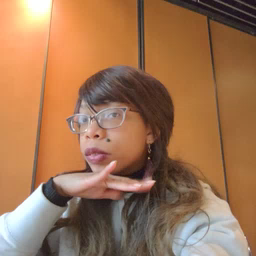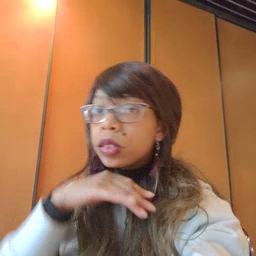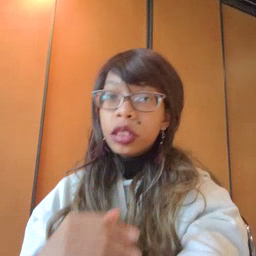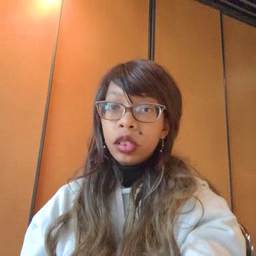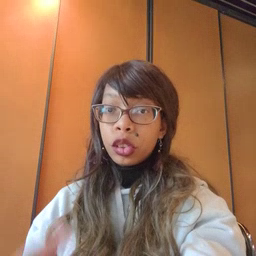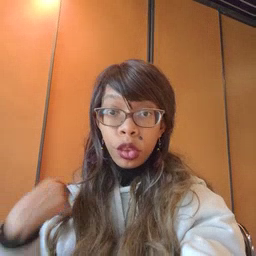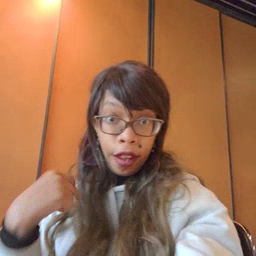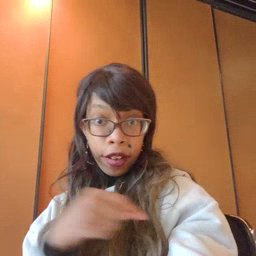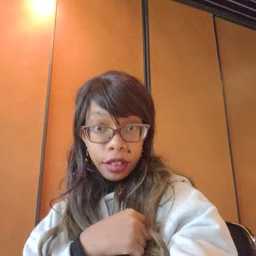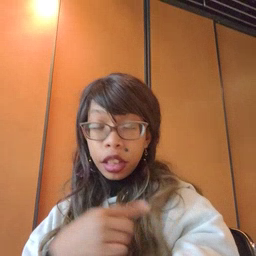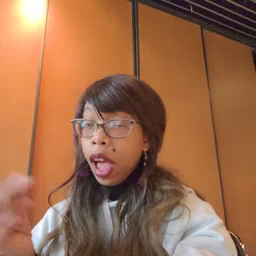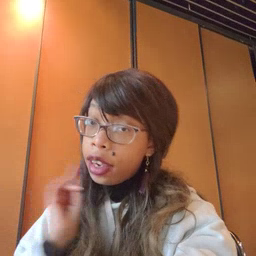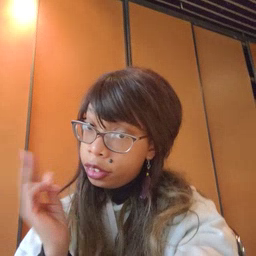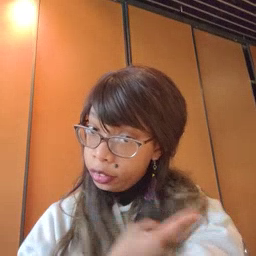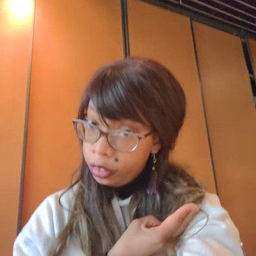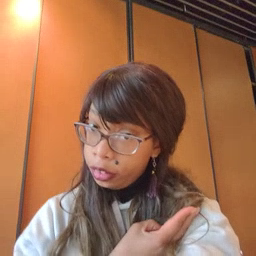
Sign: weus